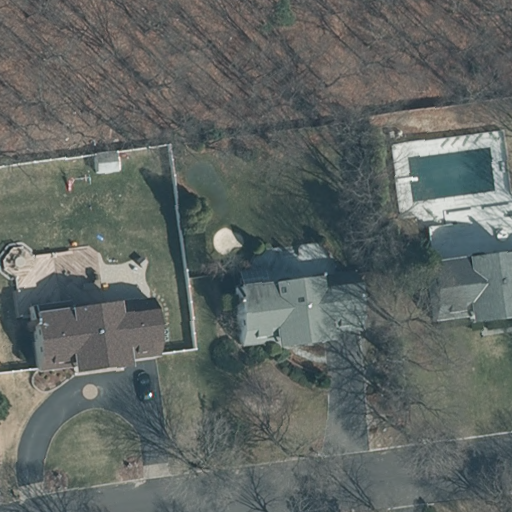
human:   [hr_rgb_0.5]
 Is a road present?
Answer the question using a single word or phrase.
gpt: yes

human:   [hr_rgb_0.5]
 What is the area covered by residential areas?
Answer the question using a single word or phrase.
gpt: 10639m2

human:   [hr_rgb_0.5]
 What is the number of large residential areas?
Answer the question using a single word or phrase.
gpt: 1

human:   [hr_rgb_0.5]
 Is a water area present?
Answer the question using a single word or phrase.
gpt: no

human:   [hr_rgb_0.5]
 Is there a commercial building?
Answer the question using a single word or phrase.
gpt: no

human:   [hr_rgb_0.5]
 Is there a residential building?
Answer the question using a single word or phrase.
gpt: yes

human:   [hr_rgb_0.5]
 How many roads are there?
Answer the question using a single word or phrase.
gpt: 1

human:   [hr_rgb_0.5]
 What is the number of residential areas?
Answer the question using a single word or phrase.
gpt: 1

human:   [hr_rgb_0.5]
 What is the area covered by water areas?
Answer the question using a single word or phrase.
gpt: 0m2

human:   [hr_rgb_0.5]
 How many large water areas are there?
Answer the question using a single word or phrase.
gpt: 0

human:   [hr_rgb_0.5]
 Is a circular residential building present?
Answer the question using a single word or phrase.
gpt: no

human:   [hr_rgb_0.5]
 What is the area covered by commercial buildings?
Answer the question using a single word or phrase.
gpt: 0m2

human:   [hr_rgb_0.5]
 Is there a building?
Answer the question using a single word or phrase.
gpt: yes

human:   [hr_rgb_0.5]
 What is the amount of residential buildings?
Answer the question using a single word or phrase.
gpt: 3

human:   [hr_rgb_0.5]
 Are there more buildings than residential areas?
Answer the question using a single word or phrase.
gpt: yes

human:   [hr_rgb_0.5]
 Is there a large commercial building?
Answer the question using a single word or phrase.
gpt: no

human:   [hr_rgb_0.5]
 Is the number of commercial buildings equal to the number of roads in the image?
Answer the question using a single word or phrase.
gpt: no

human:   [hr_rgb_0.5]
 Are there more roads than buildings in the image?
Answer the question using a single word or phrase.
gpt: no

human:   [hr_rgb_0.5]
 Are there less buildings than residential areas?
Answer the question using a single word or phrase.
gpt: no

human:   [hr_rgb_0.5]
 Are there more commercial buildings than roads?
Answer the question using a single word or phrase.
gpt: no

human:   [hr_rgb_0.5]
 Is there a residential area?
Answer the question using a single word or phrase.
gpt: yes

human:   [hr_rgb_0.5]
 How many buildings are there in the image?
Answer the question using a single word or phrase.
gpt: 3

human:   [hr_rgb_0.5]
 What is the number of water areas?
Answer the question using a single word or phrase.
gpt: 0

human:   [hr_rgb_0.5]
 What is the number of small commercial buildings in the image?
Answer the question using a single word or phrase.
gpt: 0

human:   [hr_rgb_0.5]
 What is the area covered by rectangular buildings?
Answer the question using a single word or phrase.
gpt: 361m2

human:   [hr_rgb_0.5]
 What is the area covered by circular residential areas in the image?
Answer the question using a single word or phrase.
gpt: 0m2

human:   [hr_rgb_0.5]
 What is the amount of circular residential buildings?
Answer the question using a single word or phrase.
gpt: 0

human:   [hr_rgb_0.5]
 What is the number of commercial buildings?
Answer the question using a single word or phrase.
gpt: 0

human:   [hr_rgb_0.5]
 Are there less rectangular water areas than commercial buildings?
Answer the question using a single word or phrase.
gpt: no

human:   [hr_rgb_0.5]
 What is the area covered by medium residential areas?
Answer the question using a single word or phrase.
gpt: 0m2

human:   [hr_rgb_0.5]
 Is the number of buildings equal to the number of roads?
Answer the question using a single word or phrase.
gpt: no

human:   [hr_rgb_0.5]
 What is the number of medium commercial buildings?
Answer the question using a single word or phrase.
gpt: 0

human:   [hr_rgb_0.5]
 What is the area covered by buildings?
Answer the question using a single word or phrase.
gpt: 1092m2

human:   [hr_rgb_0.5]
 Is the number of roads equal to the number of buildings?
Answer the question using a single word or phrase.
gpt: no

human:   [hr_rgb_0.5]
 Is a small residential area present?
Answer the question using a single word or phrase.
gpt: no

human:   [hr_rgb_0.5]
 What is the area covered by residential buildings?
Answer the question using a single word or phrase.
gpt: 1092m2

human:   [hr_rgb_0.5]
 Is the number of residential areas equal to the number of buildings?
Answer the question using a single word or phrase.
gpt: no

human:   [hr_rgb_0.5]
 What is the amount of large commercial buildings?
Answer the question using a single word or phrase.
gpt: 0

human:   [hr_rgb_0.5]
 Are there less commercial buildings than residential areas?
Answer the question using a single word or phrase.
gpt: yes

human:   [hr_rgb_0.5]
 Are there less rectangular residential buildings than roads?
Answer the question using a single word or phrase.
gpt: no

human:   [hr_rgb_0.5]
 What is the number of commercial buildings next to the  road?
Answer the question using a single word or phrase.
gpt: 0

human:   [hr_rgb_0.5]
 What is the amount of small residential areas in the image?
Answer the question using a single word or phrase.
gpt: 0

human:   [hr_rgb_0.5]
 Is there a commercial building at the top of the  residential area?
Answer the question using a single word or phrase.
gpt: no

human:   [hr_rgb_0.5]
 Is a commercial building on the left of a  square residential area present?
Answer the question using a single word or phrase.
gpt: no

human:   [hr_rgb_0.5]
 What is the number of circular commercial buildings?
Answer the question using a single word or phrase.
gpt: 0

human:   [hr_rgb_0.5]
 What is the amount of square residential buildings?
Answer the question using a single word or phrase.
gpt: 0

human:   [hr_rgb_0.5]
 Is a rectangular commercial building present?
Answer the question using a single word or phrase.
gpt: no

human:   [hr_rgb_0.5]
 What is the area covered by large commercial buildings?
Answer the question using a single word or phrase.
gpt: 0m2

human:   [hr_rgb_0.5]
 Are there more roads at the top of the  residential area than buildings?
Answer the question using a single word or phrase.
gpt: no

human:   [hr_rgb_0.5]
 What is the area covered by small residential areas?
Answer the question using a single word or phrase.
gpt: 0m2

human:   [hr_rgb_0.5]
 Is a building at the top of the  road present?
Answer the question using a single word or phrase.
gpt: yes

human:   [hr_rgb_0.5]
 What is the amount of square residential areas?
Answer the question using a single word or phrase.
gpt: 0

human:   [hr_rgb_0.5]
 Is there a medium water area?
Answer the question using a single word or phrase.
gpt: no

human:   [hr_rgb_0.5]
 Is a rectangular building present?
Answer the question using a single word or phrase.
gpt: yes

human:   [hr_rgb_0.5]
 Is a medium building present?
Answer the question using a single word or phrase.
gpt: yes

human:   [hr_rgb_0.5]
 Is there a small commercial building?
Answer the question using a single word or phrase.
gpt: no

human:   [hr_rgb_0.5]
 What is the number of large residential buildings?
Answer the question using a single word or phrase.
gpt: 0

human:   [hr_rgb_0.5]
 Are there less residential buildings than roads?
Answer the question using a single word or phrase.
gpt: no

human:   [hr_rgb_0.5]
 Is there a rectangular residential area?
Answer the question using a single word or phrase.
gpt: yes

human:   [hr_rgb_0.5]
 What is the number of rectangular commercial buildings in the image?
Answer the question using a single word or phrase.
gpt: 0

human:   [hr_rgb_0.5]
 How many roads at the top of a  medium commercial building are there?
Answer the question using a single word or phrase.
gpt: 0

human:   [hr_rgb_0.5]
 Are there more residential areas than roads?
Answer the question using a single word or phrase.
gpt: no

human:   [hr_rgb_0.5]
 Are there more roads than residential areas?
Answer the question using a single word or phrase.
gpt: no

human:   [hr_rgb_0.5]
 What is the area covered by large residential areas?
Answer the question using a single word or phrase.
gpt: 10639m2